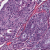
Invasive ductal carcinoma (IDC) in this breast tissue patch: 1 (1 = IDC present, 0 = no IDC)